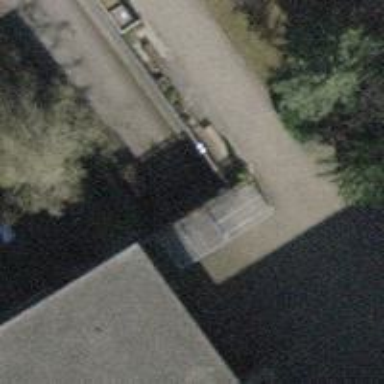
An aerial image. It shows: Entrance to parking area.